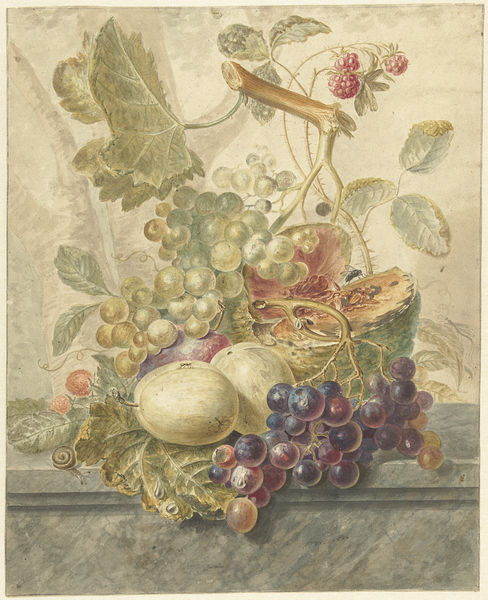
Titel: Stilleven met fruit
Künstler: Hendrik Schwegman
Standort: Amsterdam
Institution: Rijksmuseum
Schlagwörter: blau, blätter, grün, braun, hell, holz, marmor, obst, rot, ast, blatt, früchte, kürbis, stilleben, stillleben, trauben, apfel, verzierung, melone, pfirsich, schnecke, traube, weinblatt, himbeere, himbeeren, weiße trauben, himmbere